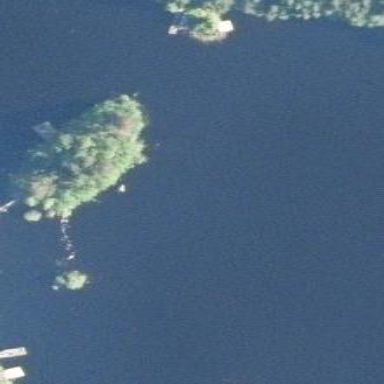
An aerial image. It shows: Islet.